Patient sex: M
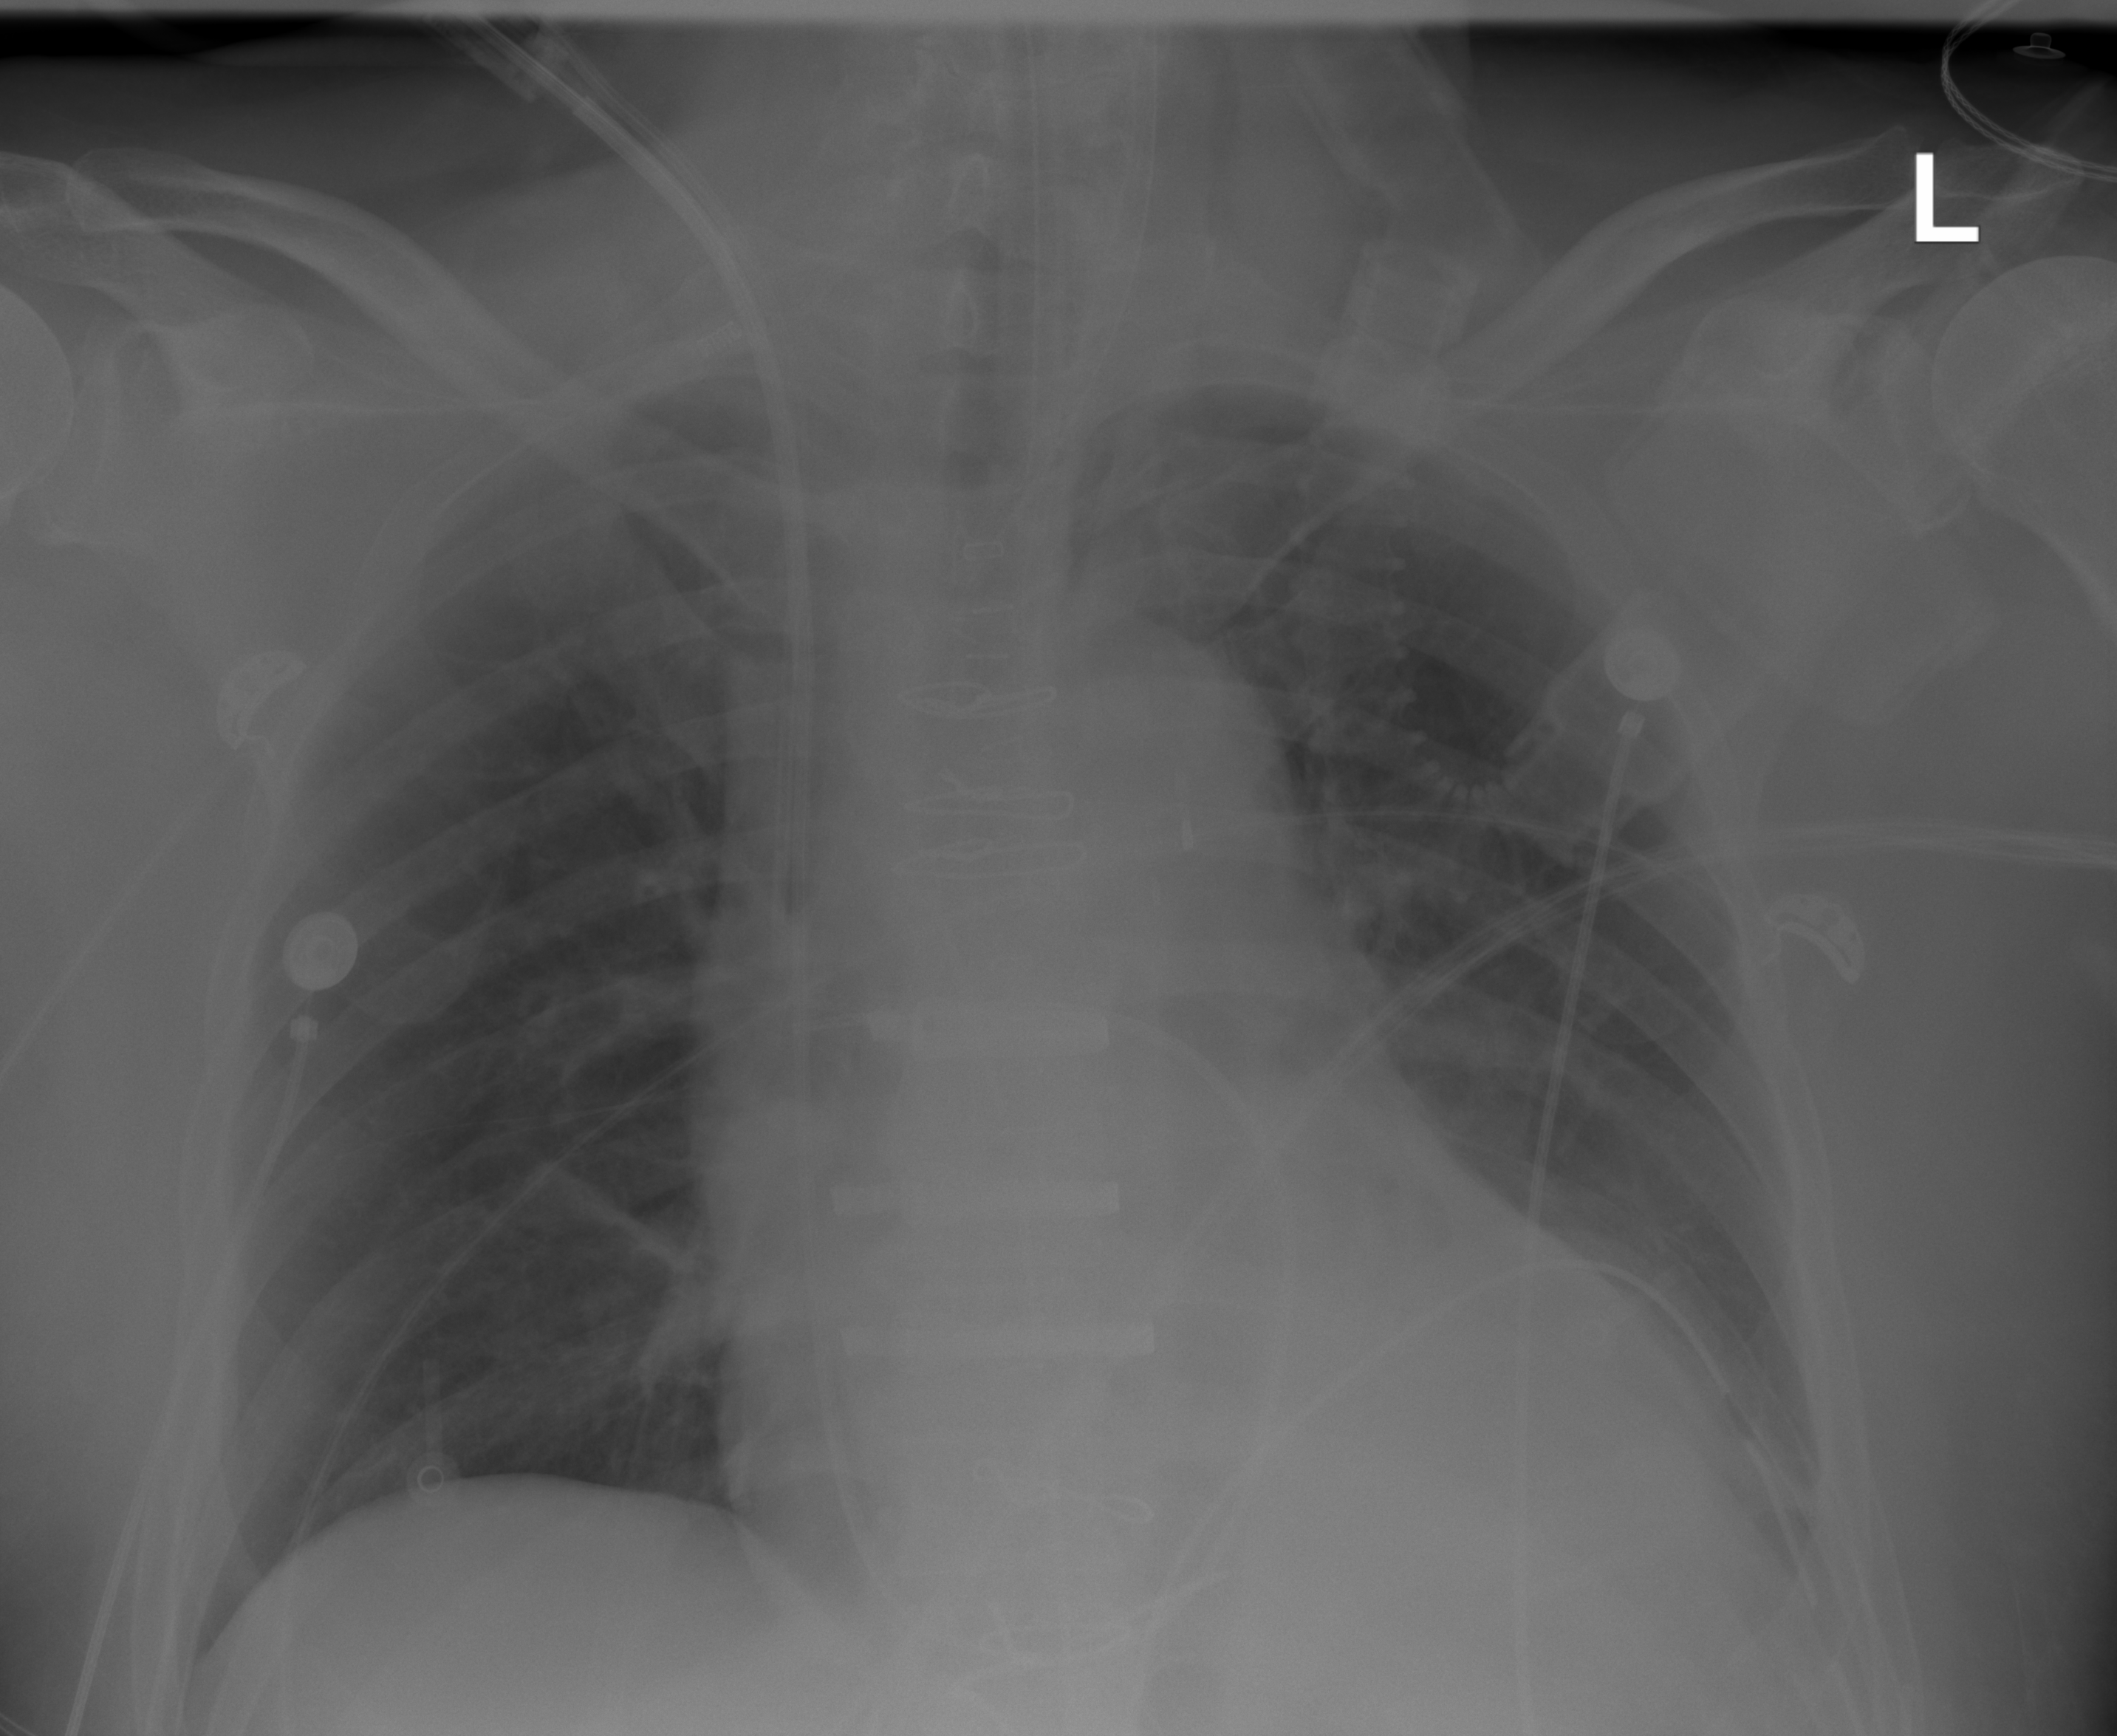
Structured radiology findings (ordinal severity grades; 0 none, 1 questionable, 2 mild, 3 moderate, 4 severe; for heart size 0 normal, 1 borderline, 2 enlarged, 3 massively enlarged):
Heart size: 2
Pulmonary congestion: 0
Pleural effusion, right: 0
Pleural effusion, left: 2
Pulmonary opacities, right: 0
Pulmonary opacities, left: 0
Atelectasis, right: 2
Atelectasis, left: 0